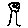
Label: tree